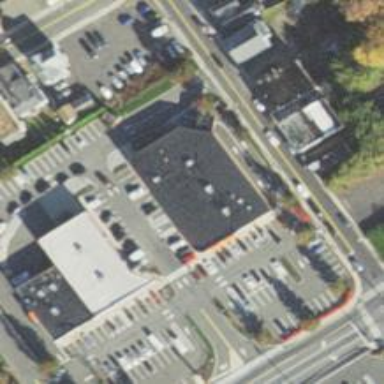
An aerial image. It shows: Pharmacy providing healthcare services.